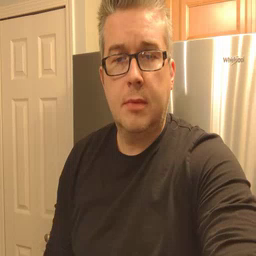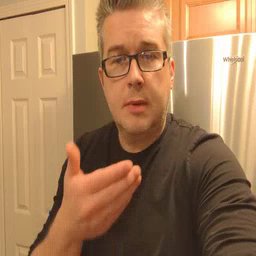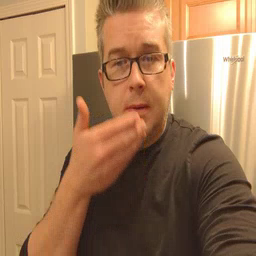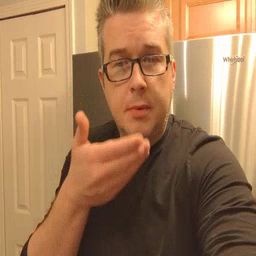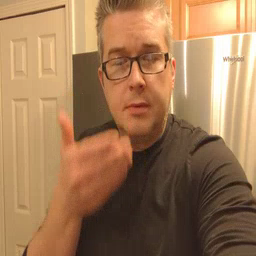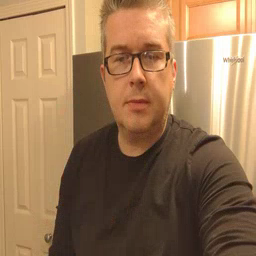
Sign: cereal